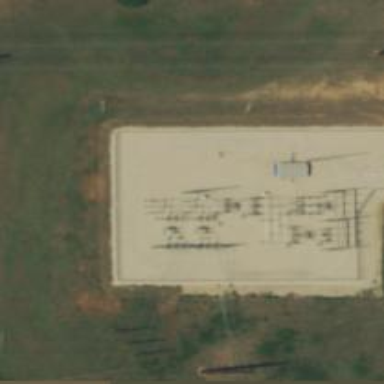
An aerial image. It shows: Fenced power substation at the transmission level.